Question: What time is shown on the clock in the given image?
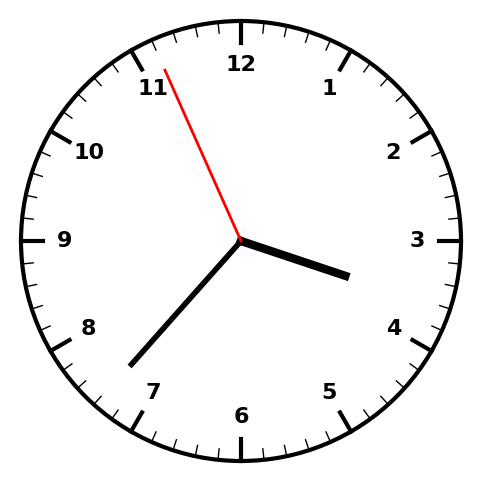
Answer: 03:36:56